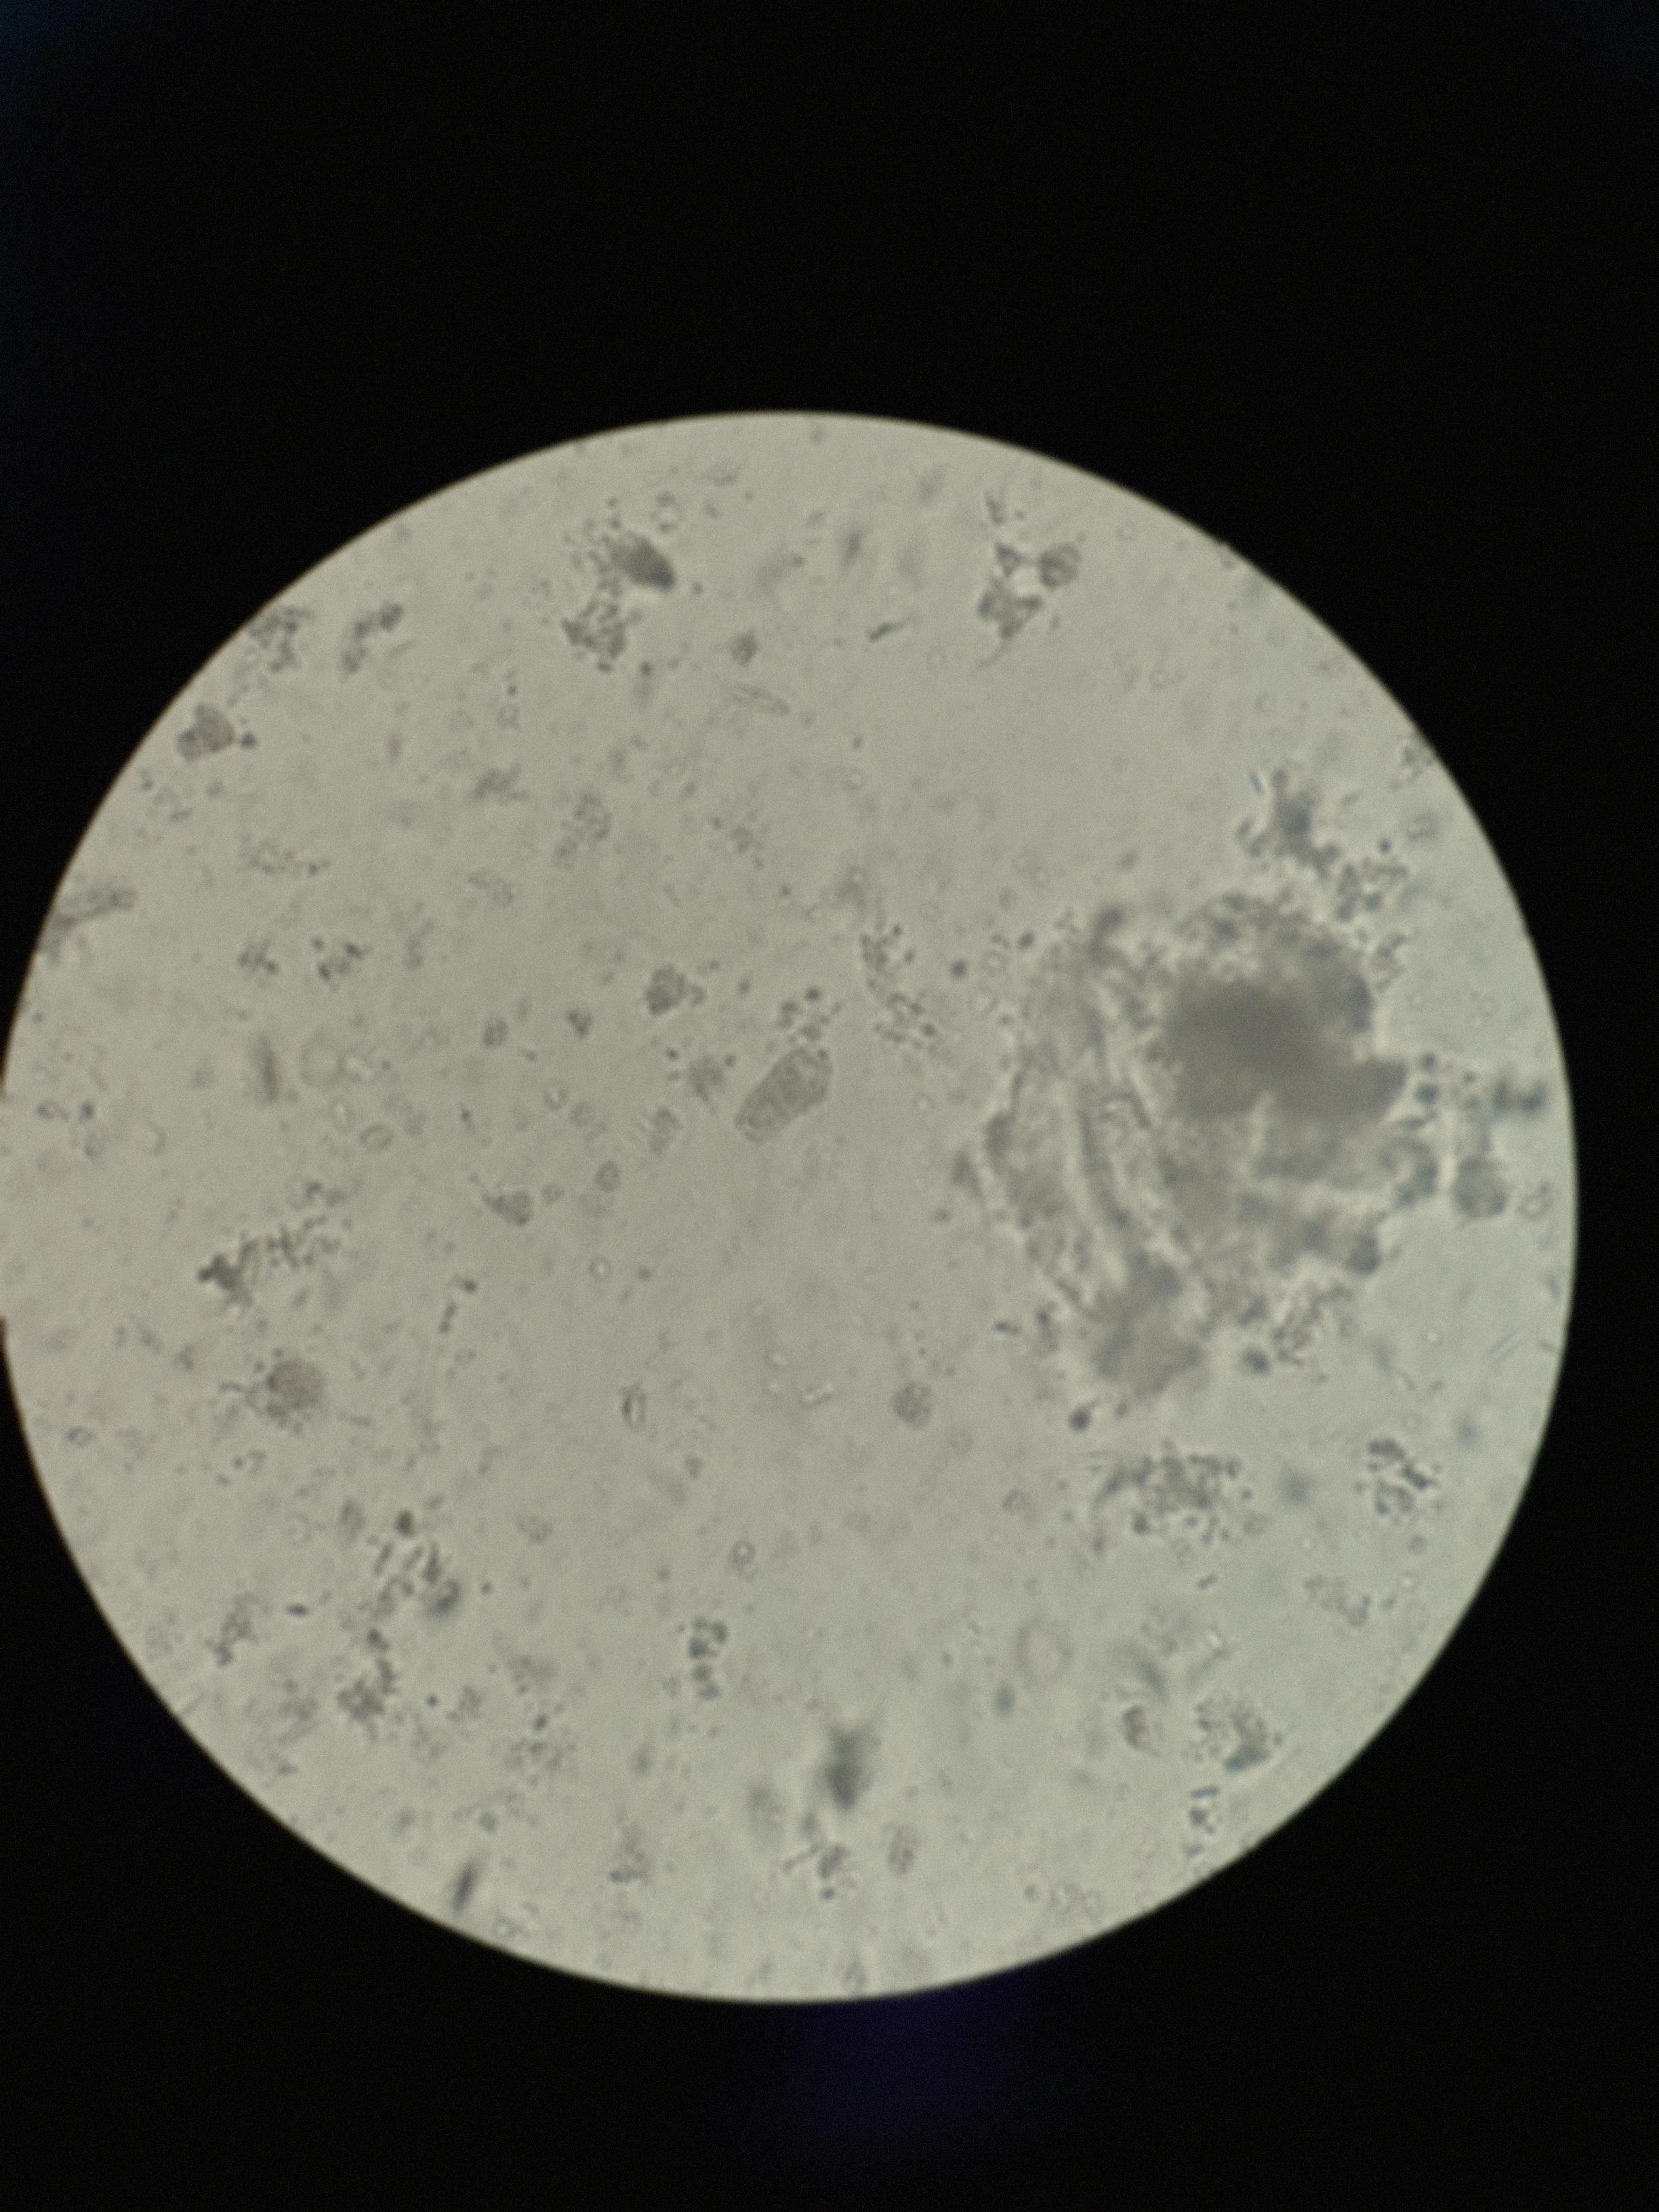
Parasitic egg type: Capillaria philippinensis